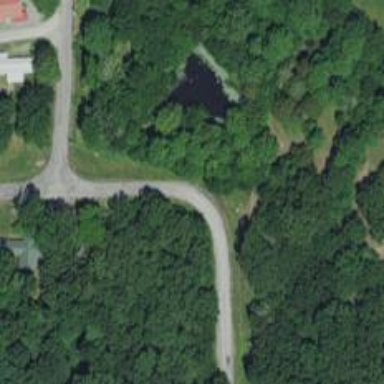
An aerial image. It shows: Residential road.